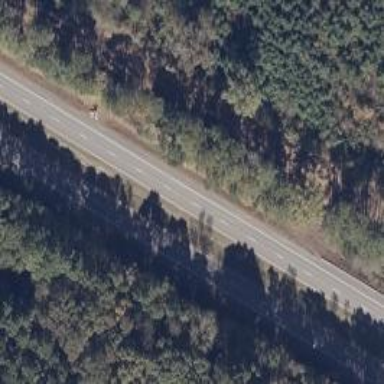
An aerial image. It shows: Primary highway with asphalt surface. It is dual carriageway.